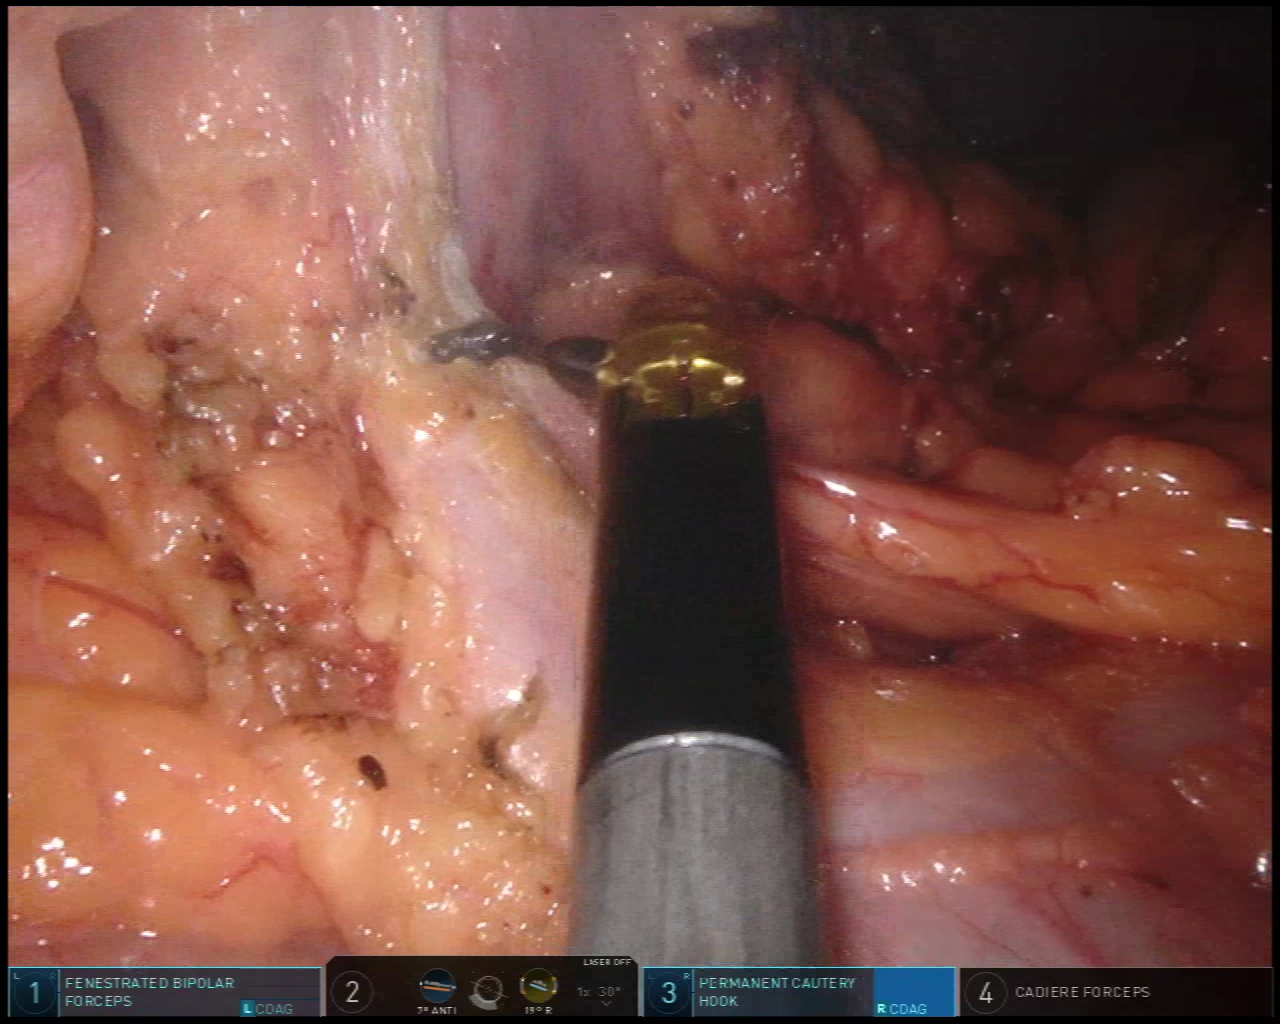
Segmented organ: stomach
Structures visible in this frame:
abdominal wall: yes
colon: yes
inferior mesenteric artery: no
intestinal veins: no
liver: no
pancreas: yes
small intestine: no
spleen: no
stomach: yes
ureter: no
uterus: no
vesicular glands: no